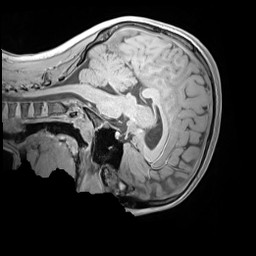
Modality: MP2RAGE
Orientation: sagittal
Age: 9
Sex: male
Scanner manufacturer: siemens
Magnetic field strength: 3 T
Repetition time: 4 s
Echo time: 0.00303 s